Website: macys
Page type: billing-address
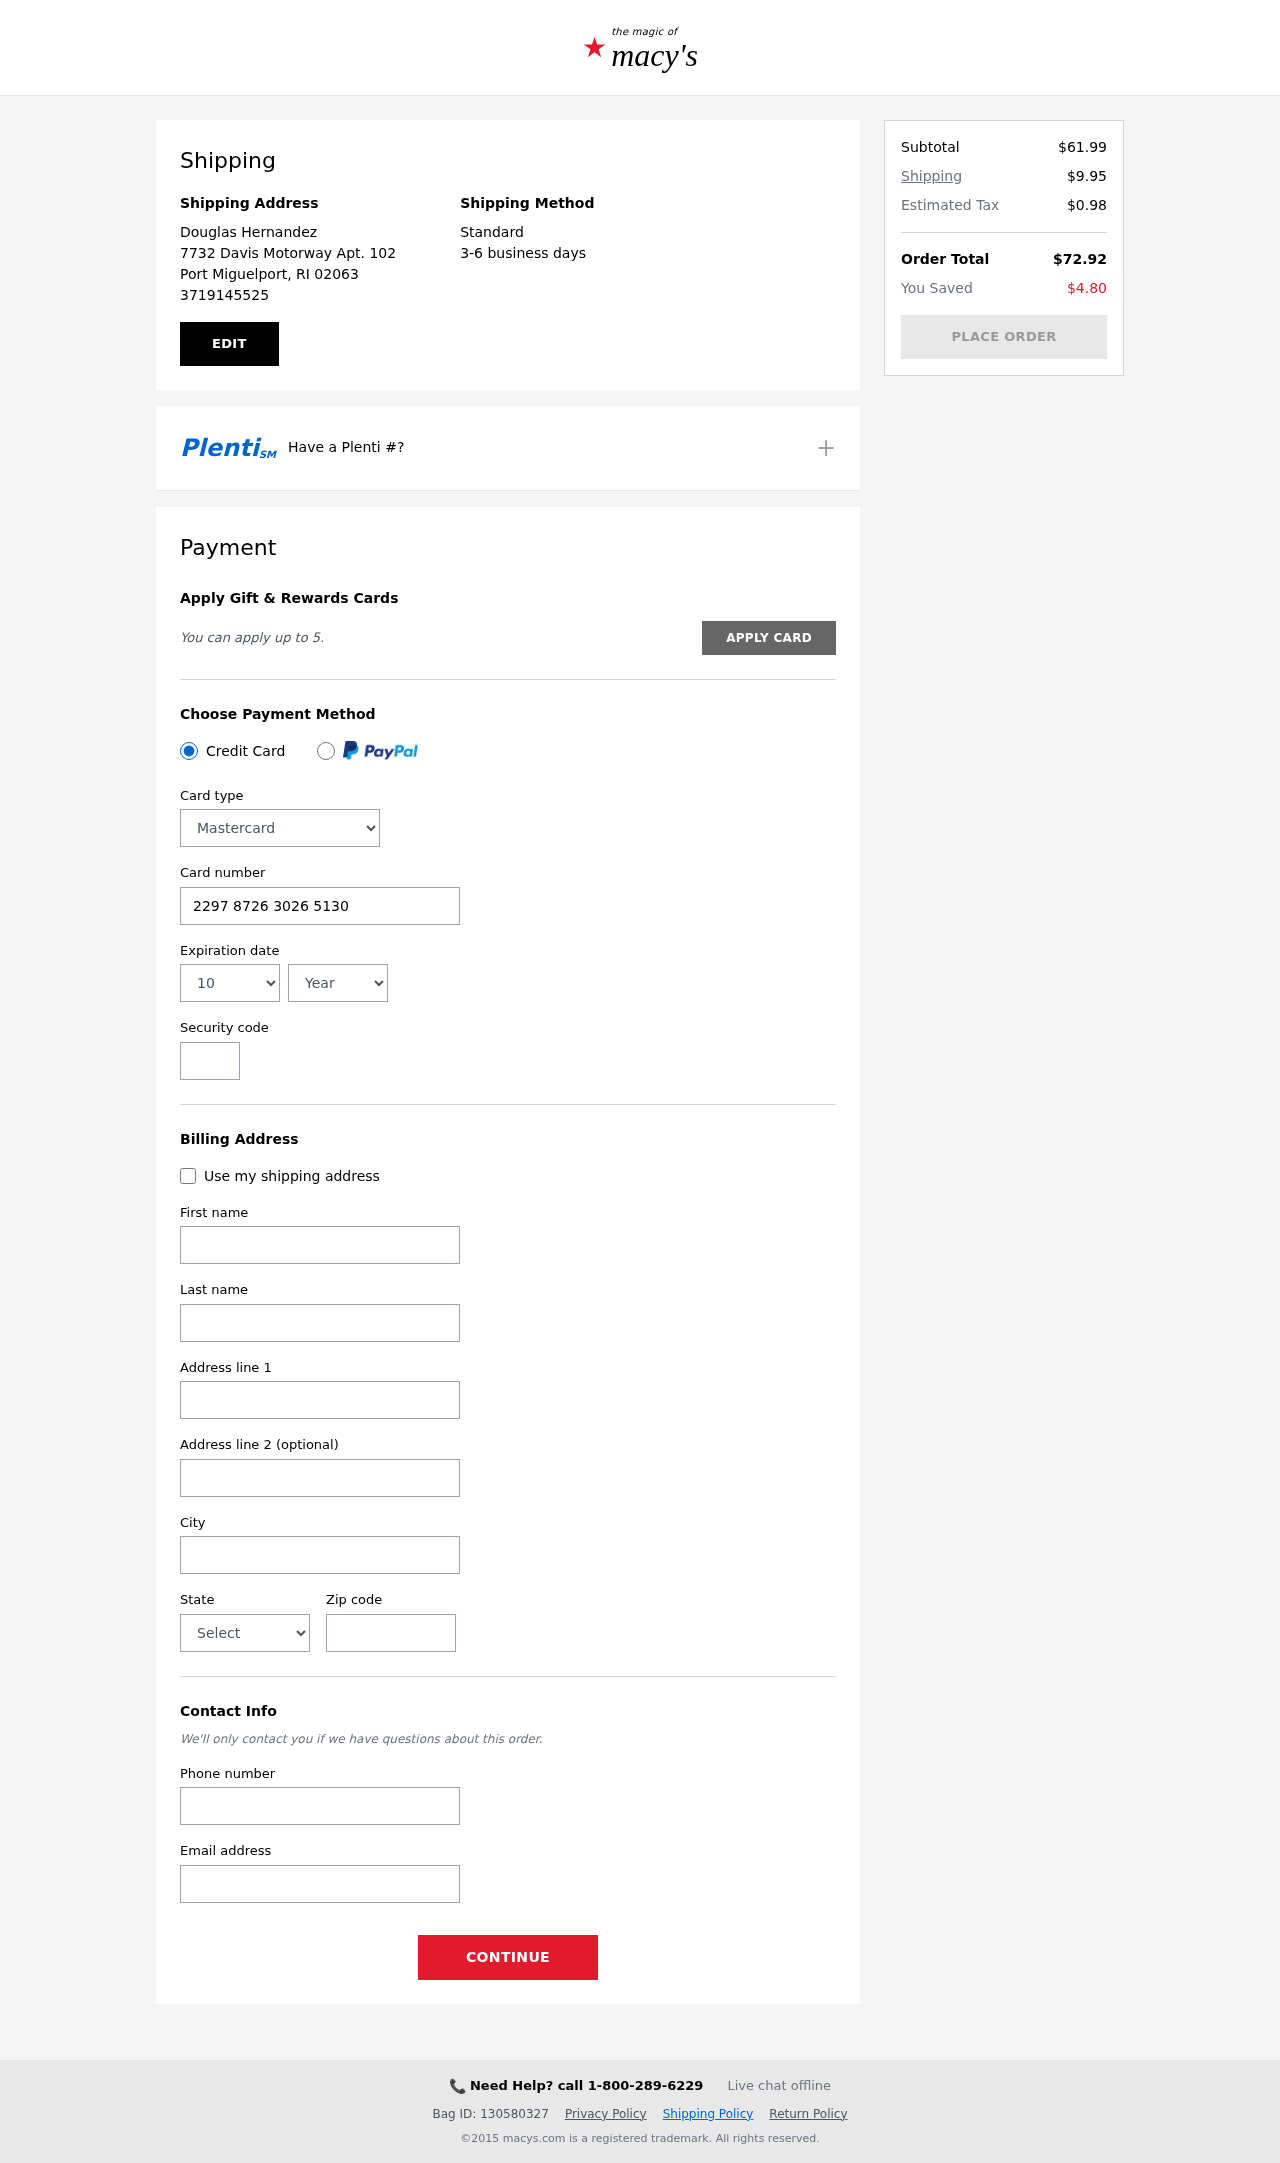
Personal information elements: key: PII_CARD_CVV
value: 050
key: PII_CARD_EXPIRY_MONTH
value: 10
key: PII_CARD_EXPIRY_YEAR
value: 28
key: PII_CARD_NUMBER
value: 2297 8726 3026 5130
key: PII_CARD_TYPE
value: Mastercard
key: PII_CITY
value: Port Miguelport
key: PII_CITY_STATE_ZIP
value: Port Miguelport, RI 02063
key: PII_EMAIL
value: dhernandez@hotmail.com
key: PII_FIRSTNAME
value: Douglas
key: PII_FULLNAME
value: Douglas Hernandez
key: PII_LASTNAME
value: Hernandez
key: PII_PHONE
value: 3719145525
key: PII_POSTCODE
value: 02063
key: PII_STATE
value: Rhode Island
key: PII_STREET
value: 7732 Davis Motorway Apt. 102
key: PII_STREET2
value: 57562 Carr Rest Suite 508
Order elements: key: ORDER_SUBTOTAL
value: $61.99
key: ORDER_SHIPPING_COST
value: $9.95
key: ORDER_TAX
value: $0.98
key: ORDER_TOTAL
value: $72.92
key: ORDER_SAVINGS
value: $4.80